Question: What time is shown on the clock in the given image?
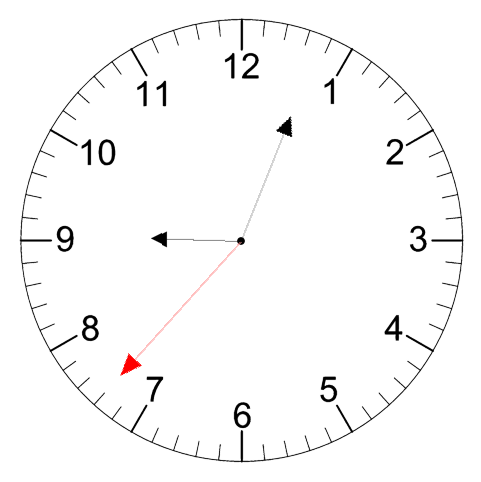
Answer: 09:03:37